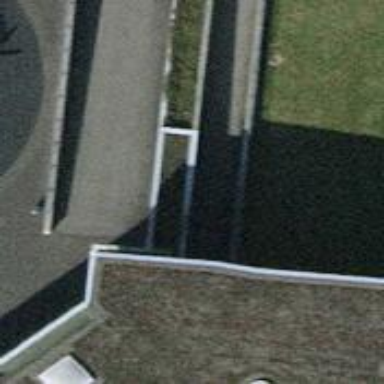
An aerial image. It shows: Path with asphalt surface passing through building tunnel.